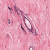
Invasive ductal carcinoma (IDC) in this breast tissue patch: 0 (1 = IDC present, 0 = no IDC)